Field crop: maize
Growth stage: 2
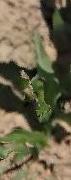
Species: maize